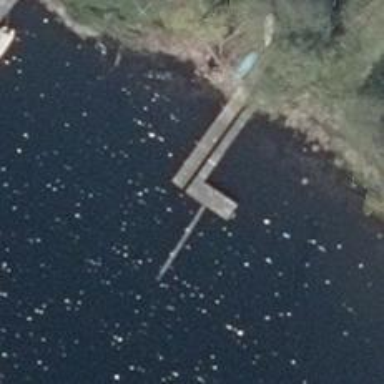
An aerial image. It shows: Man-made pier.